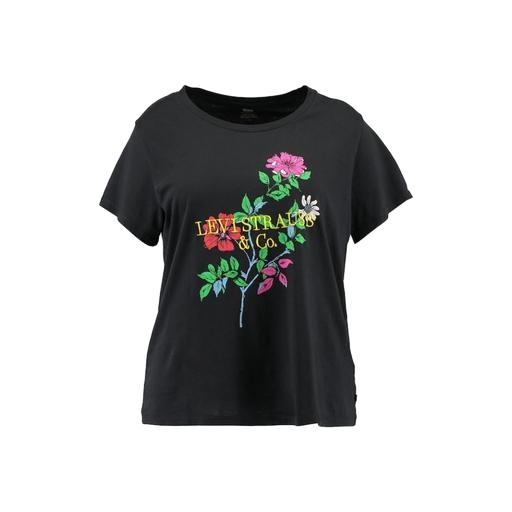
black plus size printed t-shirt only macy, black flower-print tee, black hibiscus print t-shirt, white background